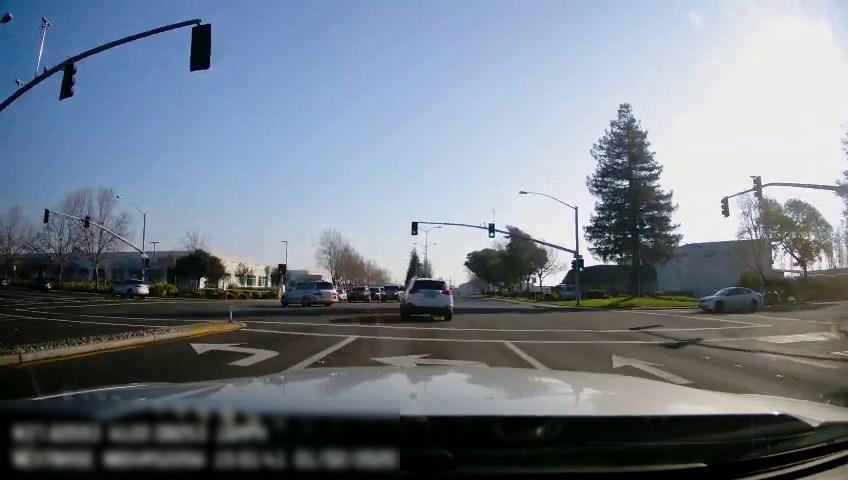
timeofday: Day
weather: Sunny
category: Drivable Space
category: Vehicles | SUV
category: Vehicles | SUV
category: Vehicles | SUV
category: Vehicles | Car
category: Vehicles | Car
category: Vehicles | SUV
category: Vehicles | SUV
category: Vehicles | SUV
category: Vehicles | Car
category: Lanes | Alternate Lane
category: Lanes | Current Lane
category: Lanes | Current Lane
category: Lanes | Alternate Lane
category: Traffic | Lights
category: Traffic | Lights
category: Traffic | Lights
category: Traffic | Lights
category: Traffic | Lights
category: Traffic | Lights
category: Traffic | Lights
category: Traffic | Lights
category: Traffic | Lights
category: Traffic | Lights